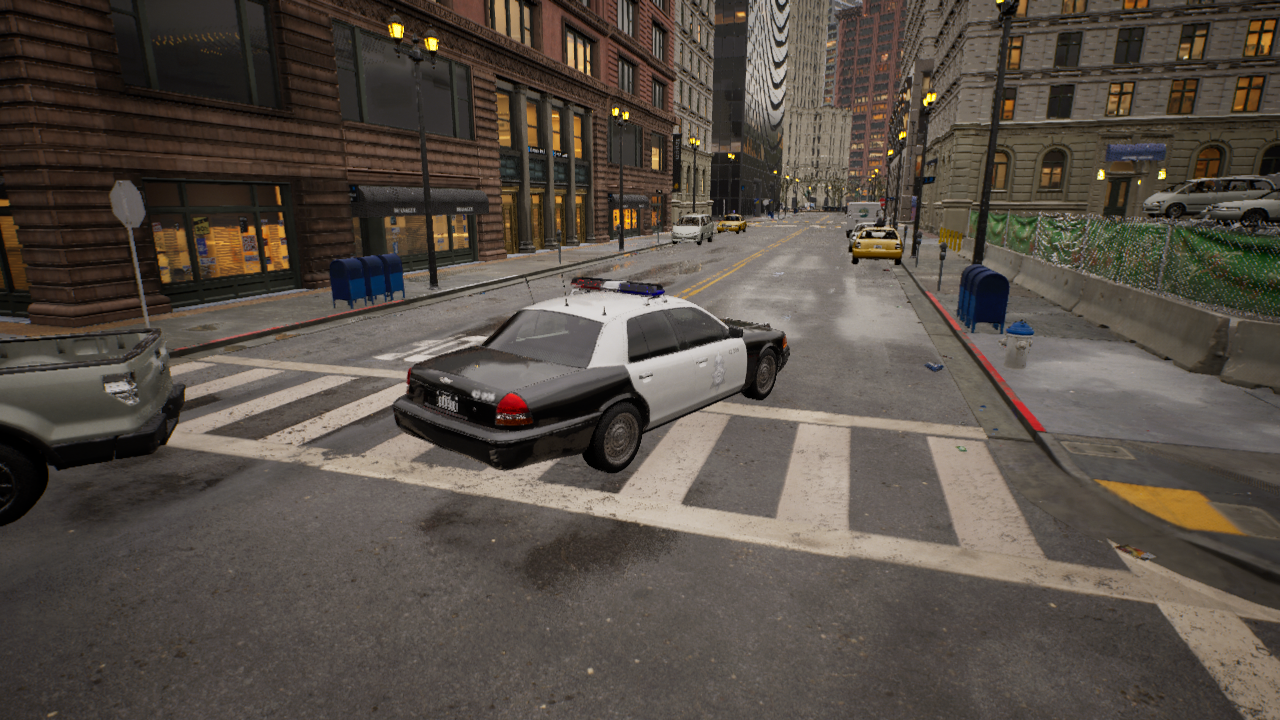
Venue: intersection
Lighting: golden hour
Vehicle rig: sedan